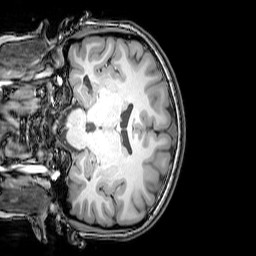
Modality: T1w
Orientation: coronal
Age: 22
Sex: female
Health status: healthy
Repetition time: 0.081 s
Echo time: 0.037 s